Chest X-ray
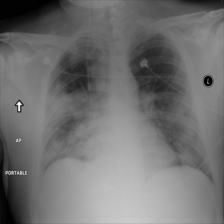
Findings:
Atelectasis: negative
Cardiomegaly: negative
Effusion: negative
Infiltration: negative
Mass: negative
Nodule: negative
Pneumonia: negative
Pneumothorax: negative
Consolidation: negative
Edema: negative
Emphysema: negative
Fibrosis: negative
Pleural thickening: negative
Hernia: negative